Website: apple
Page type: customer-info-address
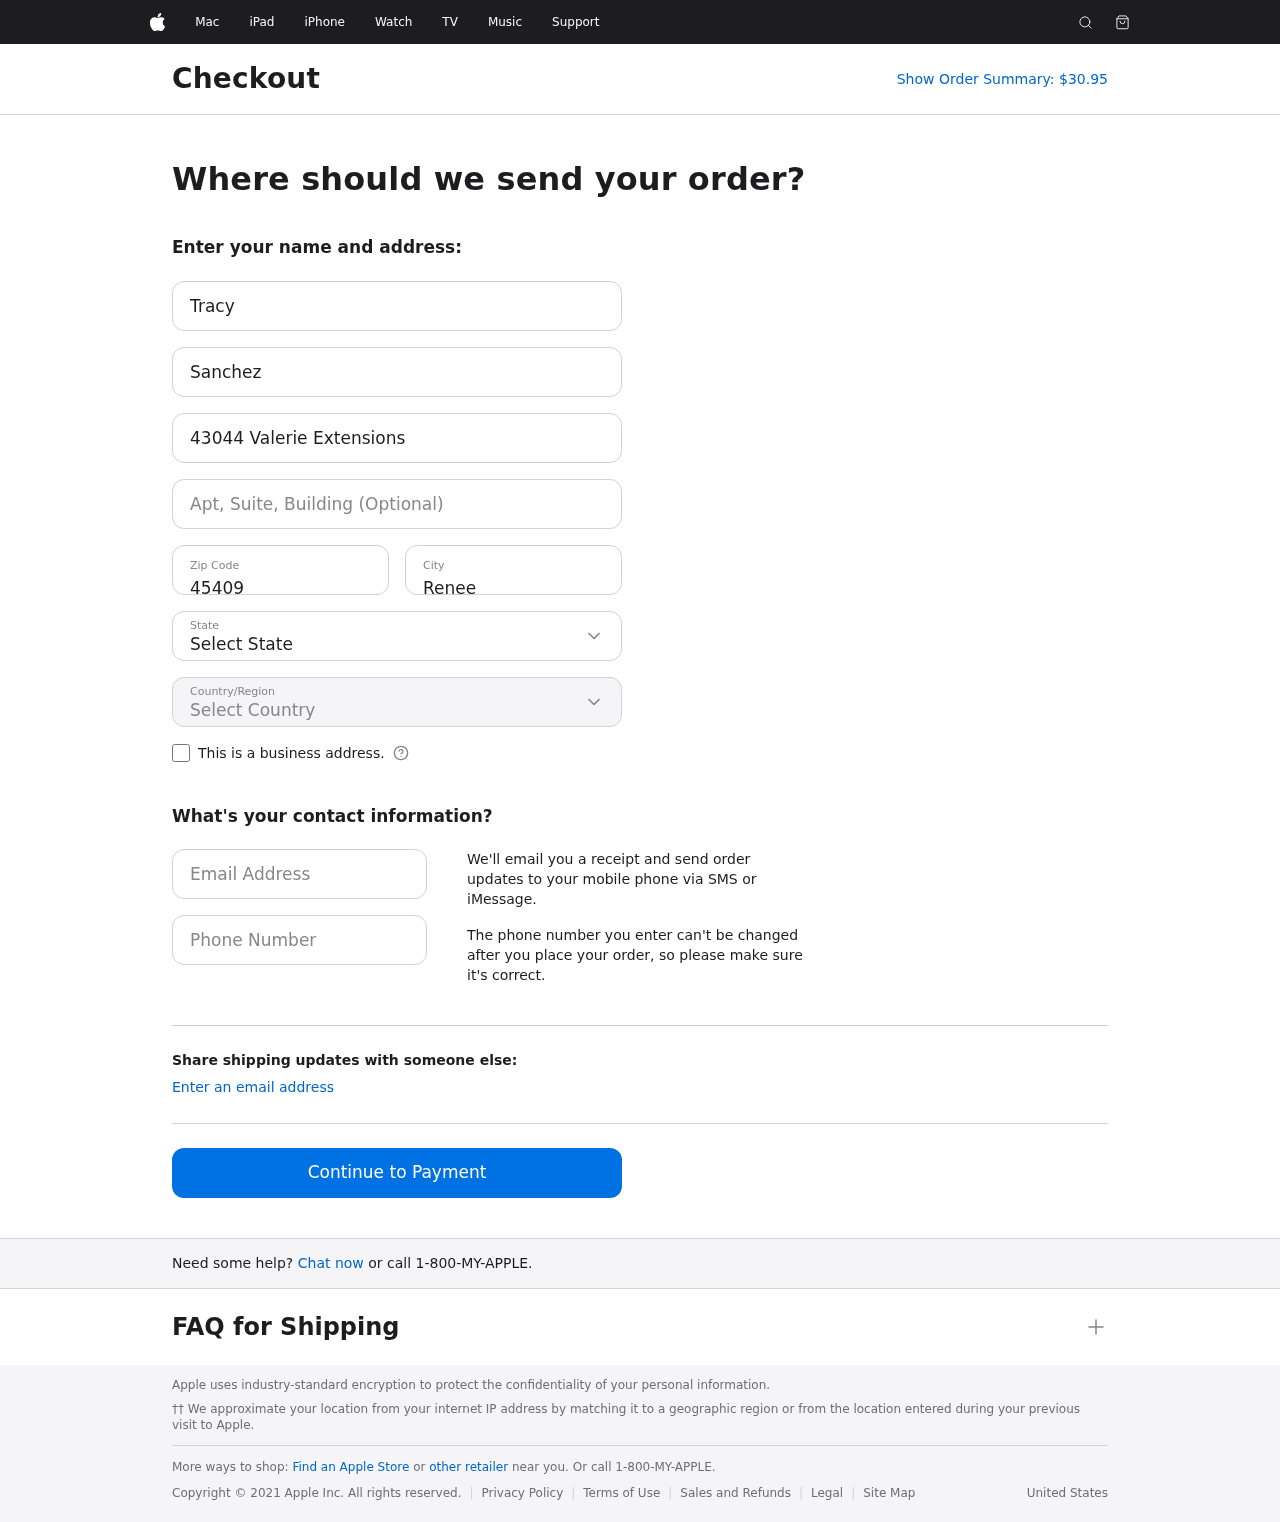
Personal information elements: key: PII_CITY
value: Reneemouth
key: PII_COUNTRY
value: United States
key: PII_EMAIL
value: tracysanchez@yahoo.com
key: PII_FIRSTNAME
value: Tracy
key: PII_LASTNAME
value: Sanchez
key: PII_PHONE
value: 4154750333
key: PII_POSTCODE
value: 45409
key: PII_STATE
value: Idaho
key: PII_STREET
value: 43044 Valerie Extensions
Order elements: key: ORDER_TOTAL
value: Show Order Summary: $30.95